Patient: sex M, age 65
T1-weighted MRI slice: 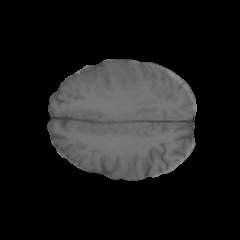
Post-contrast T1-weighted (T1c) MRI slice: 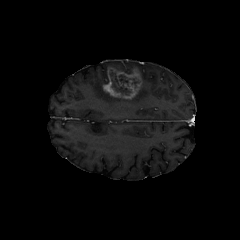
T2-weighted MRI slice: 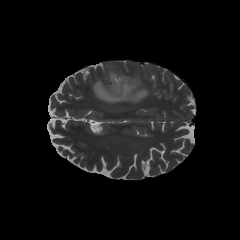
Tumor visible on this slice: yes
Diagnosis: Glioblastoma, IDH-wildtype
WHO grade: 4